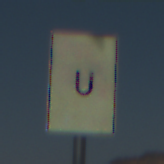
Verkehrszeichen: AnkuendigungOderFortsetzungUmleitungOhnePfeilsymbol
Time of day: Midday
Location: Outdoor (Nature)
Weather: Clear
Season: NotSpecified
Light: Natural